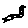
Label: triangle